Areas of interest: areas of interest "Funeral Home"
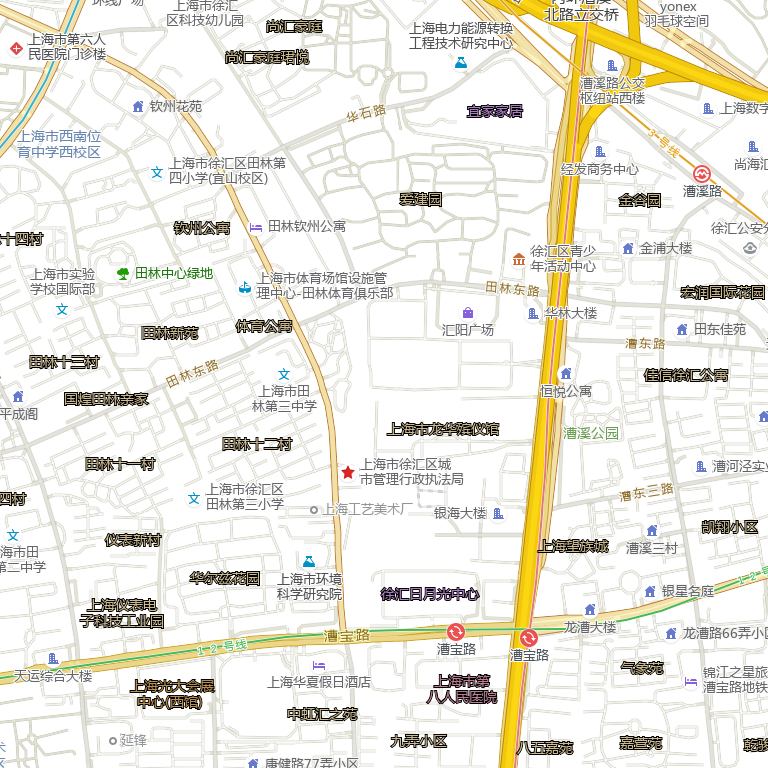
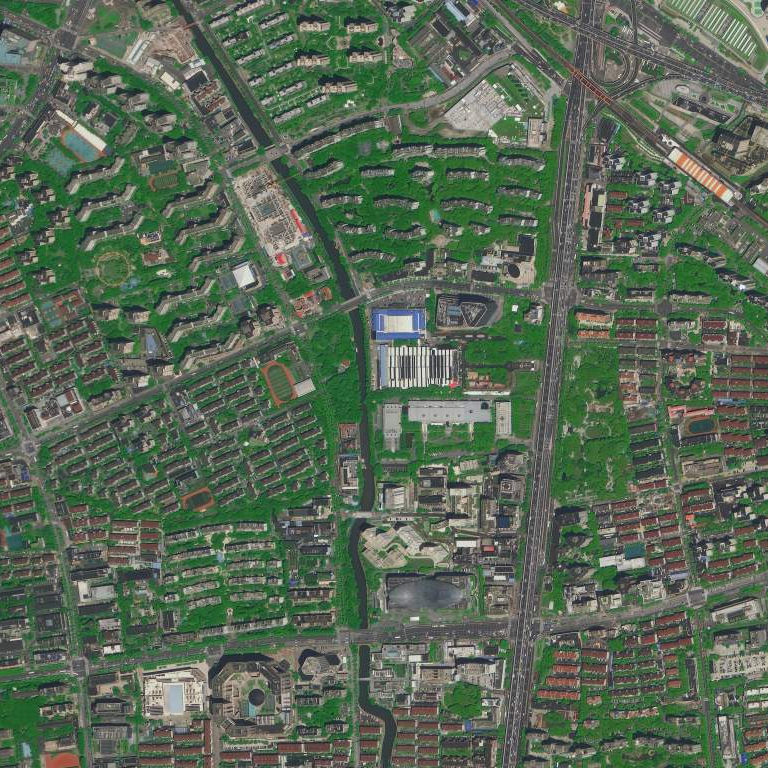